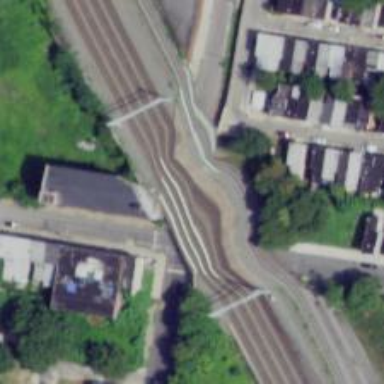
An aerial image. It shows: Unmarked crossing on the road.